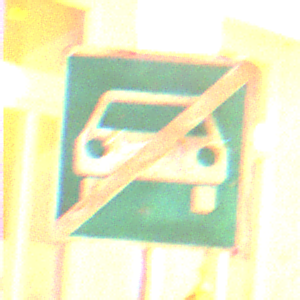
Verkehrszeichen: EndeKraftfahrstrasse
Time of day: Night
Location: Outdoor (Urban)
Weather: Clear
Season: NotSpecified
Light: Artificial